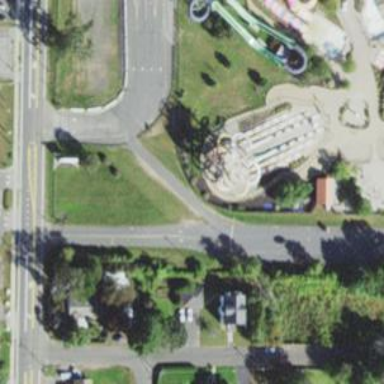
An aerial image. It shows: Water slide attraction.